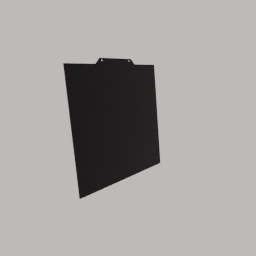
Label: electronics